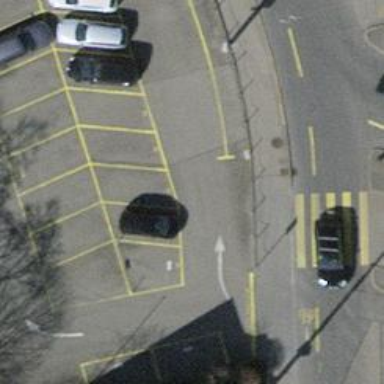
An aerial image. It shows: Car-sharing service available at this location.